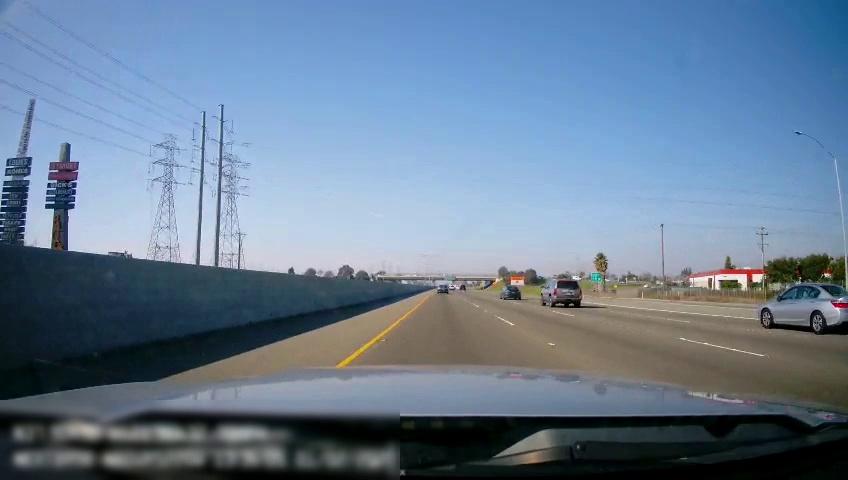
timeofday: Day
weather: Sunny
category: Drivable Space
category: Vehicles | Car
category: Vehicles | SUV
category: Vehicles | Car
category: Vehicles | Car
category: Lanes | Current Lane
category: Lanes | Current Lane
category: Lanes | Alternate Lane
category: Lanes | Alternate Lane
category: Lanes | Alternate Lane
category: Lanes | Alternate Lane
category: Traffic | Signs